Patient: sex F, age 34
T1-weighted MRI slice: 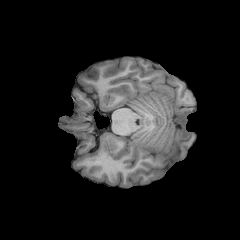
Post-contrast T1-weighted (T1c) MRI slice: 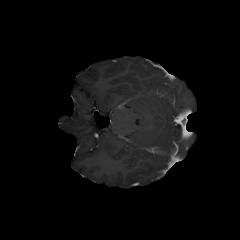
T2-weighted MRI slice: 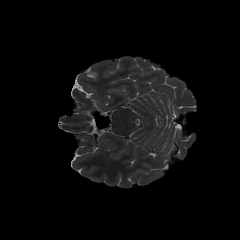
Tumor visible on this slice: no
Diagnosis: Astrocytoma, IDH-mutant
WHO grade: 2